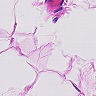
Metastatic tissue present: no